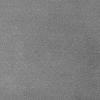
Atmospheric dust classification: dusty